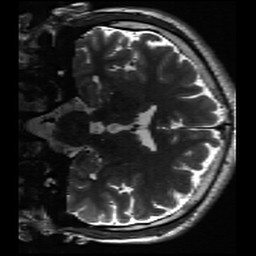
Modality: inplaneT2
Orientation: coronal